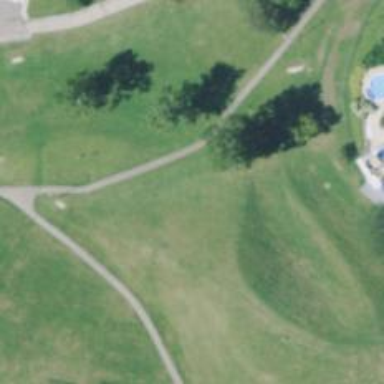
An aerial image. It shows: Disc golf hole.